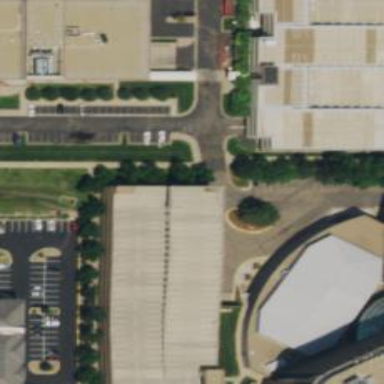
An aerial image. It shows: Car rental facility.